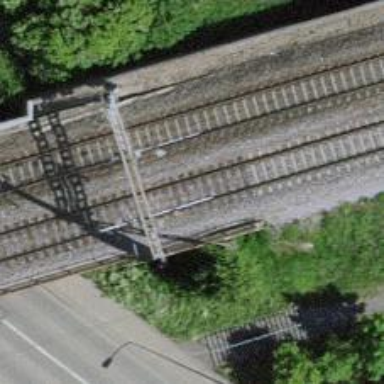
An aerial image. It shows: Single-track railway with electrified contact lines.